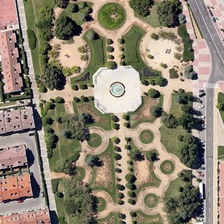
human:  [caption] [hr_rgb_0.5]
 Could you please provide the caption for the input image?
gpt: some buildings are around a square with many sparse green trees .

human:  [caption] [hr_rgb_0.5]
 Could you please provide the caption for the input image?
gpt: some buildings are around a square with many sparse green trees .

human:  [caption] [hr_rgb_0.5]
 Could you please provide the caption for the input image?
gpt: some buildings are around a square with many sparse green trees .

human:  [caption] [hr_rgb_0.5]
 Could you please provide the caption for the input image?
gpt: some buildings are around a square with many sparse green trees .

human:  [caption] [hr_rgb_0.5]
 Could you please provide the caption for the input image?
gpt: some buildings are around a square with many sparse green trees .